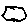
Label: hexagon